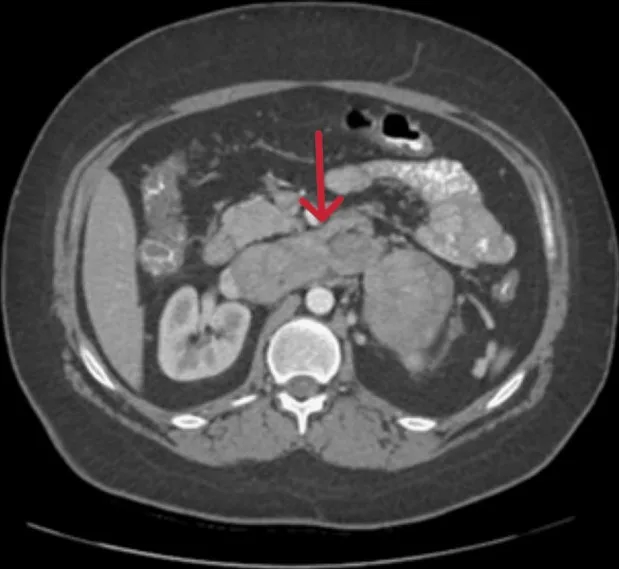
CT scan of the abdomen (axial view) with contrast showing the left adrenocortical carcinoma (red arrow) with extension into the inferior vena cava.
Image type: radiology (ct)